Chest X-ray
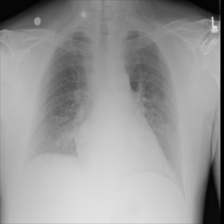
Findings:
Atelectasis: negative
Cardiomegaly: negative
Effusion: negative
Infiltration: negative
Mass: negative
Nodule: negative
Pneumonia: negative
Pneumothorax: negative
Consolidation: negative
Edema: negative
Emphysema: negative
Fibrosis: negative
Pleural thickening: negative
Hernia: negative